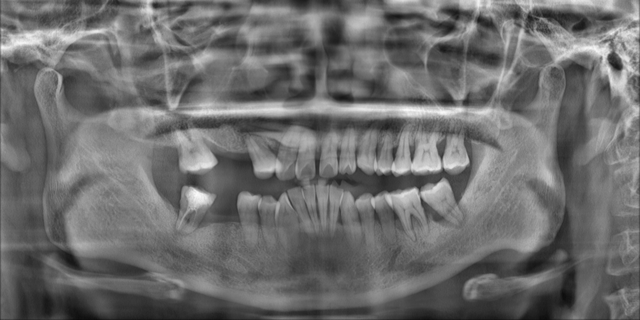
adult